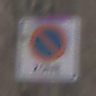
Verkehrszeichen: BeginnEingeschraenktesHalteverbotZone
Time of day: Midday
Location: Outdoor (Nature)
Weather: Overcast
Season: Autumn
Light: Natural